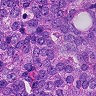
Metastatic tissue present: yes